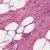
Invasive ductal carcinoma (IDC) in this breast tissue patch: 0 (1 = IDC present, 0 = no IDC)